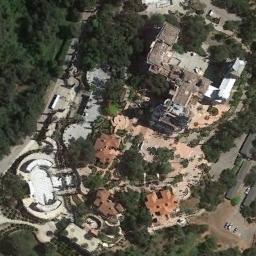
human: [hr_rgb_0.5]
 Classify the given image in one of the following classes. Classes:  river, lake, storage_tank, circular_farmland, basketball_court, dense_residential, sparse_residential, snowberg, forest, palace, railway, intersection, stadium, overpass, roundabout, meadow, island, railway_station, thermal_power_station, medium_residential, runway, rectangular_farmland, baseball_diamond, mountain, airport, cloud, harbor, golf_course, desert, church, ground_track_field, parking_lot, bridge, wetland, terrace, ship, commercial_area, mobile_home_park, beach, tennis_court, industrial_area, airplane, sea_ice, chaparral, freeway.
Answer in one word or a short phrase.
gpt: palace